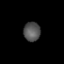
Tissue: prostate
Cell type: T cells
Senescence score: 0.2932
Nuclear area (px): 312
Mean DAPI intensity: 84.333